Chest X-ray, PA view. Patient: 56 years old, sex F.
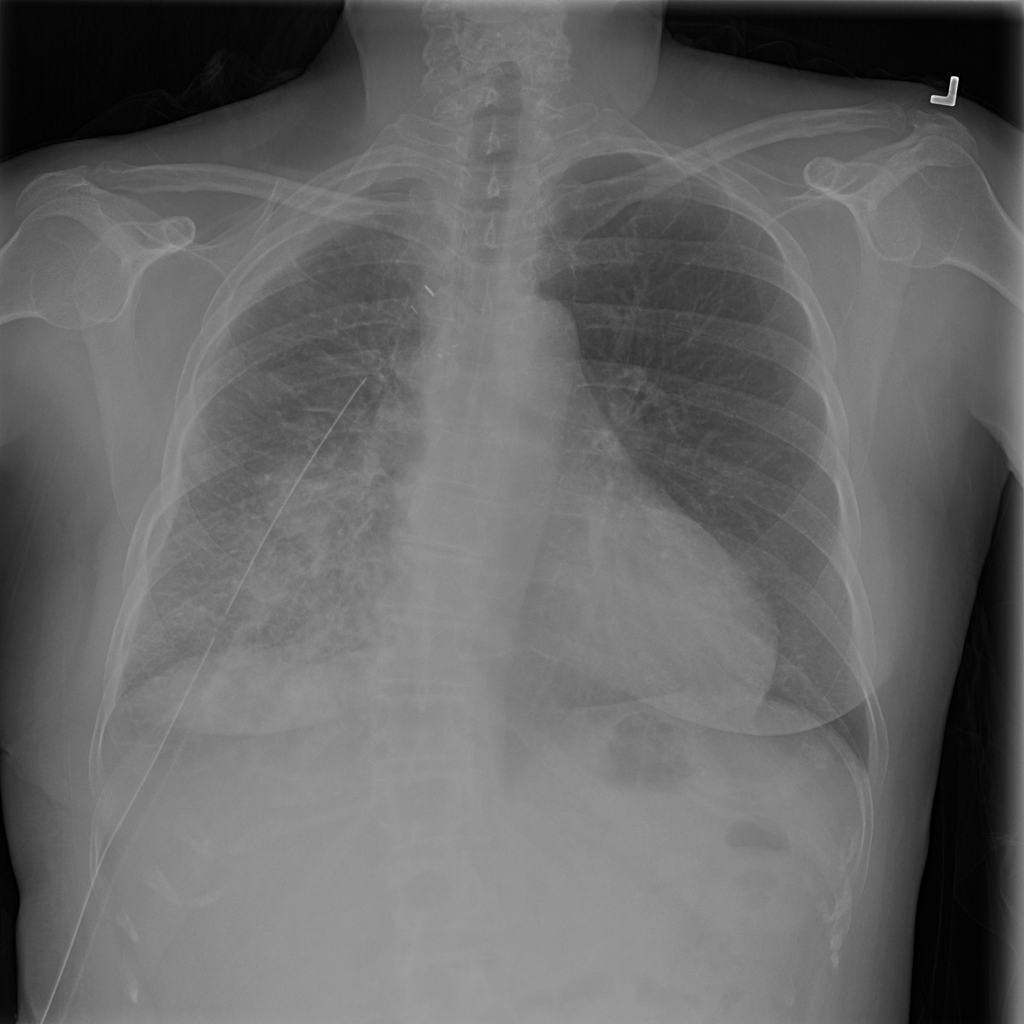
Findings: No Finding